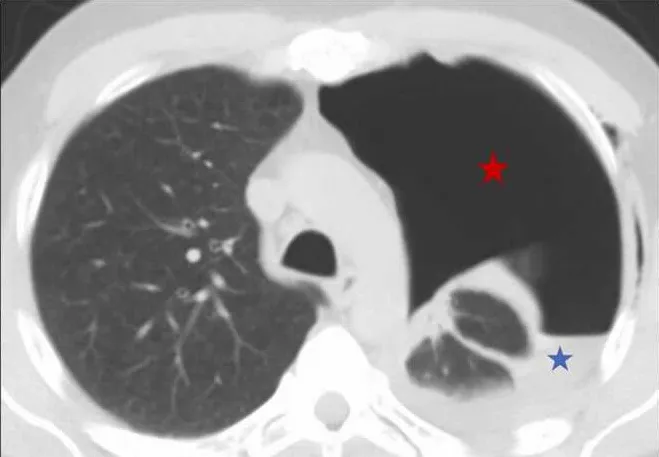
Computed tomography revealed a large left pneumothorax (red star) with atelectasis (blue star).
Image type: radiology (ct)